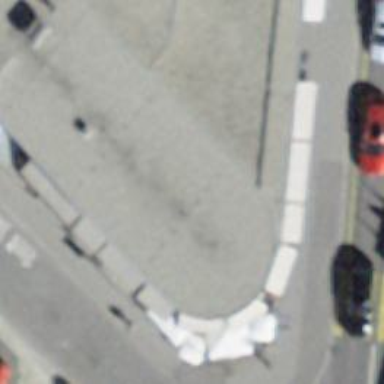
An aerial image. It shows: Restaurant.